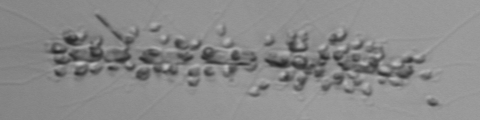
Label: Chaetoceros_didymus_TAG_external_flagellate